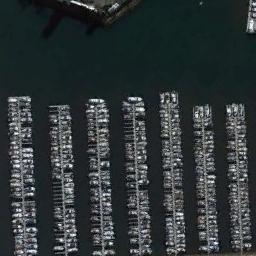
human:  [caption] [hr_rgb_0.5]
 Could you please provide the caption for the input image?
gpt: Many yachts moored neatly on the sea side of the harbor .

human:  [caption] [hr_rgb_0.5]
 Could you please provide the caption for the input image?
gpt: There are many ships in the harbor .

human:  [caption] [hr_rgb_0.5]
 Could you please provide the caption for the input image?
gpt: The harbor has lots of neatly docked boats and the color of the waters is dark green .

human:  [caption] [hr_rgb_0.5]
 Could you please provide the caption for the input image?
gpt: There is room for docking in the harbor .

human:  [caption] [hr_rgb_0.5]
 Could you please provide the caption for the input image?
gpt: There are many ships docked neatly at the harbor .